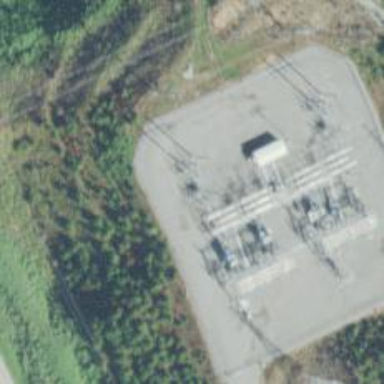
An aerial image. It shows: Switch for power supply.